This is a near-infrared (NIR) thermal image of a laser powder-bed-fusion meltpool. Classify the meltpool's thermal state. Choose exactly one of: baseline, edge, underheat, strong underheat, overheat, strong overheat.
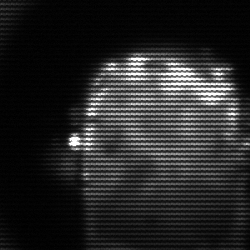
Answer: baseline